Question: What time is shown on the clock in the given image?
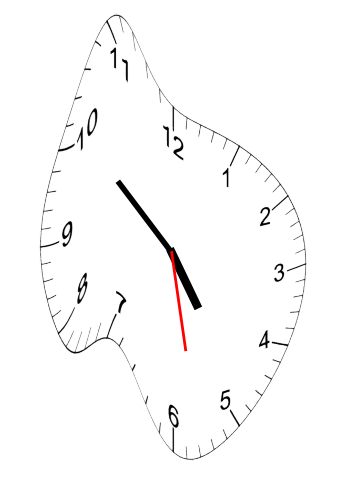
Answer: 04:51:28